Question: I am working with custom view which is in a circle shape. Almost i have done it with creating a custom class and implemented that. But my problem is too show a different progress in a curve shape with different color and which is depends on dynamic data. Here is the image which i have implemented
I want like this <URL>.
So my question is how to draw arc (curve shape) progress with different color and with dynamic data.
Help would be appreciated !!
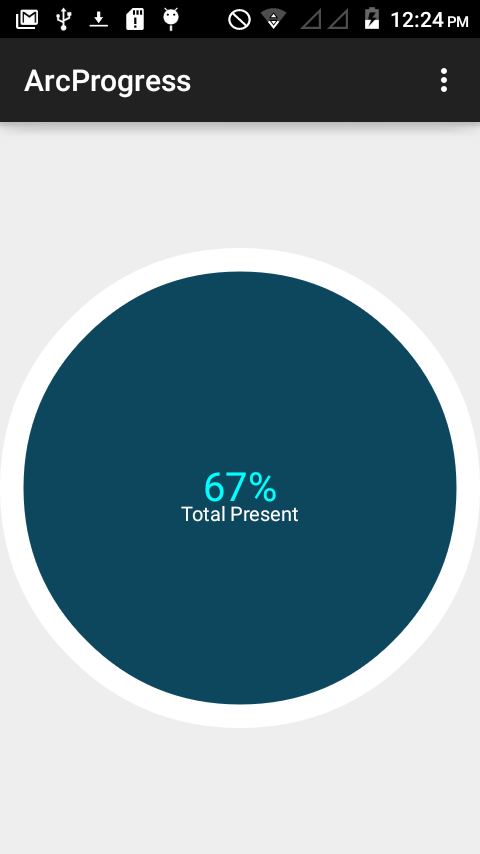
Answer: Finally i have resolved this after making some changes in Custom 'CircleView' class. For that i have counted a 'sweepAngle' and 'startAngle' for each region. Here is some part of code i am posting.
I had to show three different regions so i have taken three different 'Paints' and declared variable for each regions. Like,
'''
private float absStart;
private float absSweep;
private float preStart;
private float preSweep;
private float vacStart;
private float vacSweep;
private Paint absPaint;
private Paint prePaint;
private Paint vacPaint;
'''
Now init your all three regions paints. Here i just posting one of them
'''
absPaint = new Paint();
absPaint.setStrokeCap(Paint.Cap.ROUND);
absPaint.setStyle(Paint.Style.STROKE);
absPaint.setStrokeJoin(Paint.Join.ROUND);
absPaint.setColor(Color.parseColor("#eb537a"));
absPaint.setStrokeWidth((float) 22.5);
'''
Now to calculate the area of each region i had created a method named 'updateAngles()' which have three float parameters
'''
public void updateAngles(float absPercent, float prePercent, float vacPercent) {
float total = absPercent + prePercent + vacPercent;
absStart = 0;
absSweep = (absPercent / total) * 360;
preStart = absSweep;
preSweep = (prePercent / total) * 360;
vacStart = absSweep + preSweep;
vacSweep = (vacPercent / total) * 360;
Log.e("Angles are:", absStart + ":" + absSweep + ":" + preStart + ":" + preSweep + ":" + vacStart + ":" + vacSweep);
invalidate();
}
'''
This method will be called in your desired activity after initialize 'CircleView' and call like 'cv.updateAngles(20,20,60);' where 'cv' is object of 'CircleView'.
Now in 'onDraw()' method you need to draw arc for each region.
'''
mInnerRectF.set(45, 45, 330, 330);
canvas.drawArc(mInnerRectF, absStart, absSweep, false, absPaint);
canvas.drawArc(mInnerRectF, preStart, preSweep, false, prePaint);
canvas.drawArc(mInnerRectF, vacStart, vacSweep, false, vacPaint);
'''
So this finally giving me a my desired output.
But if there is depend on different devices like mobile screen , 7 inch and 10 inch tablets then you should use 'DisplayMetrics' for it.